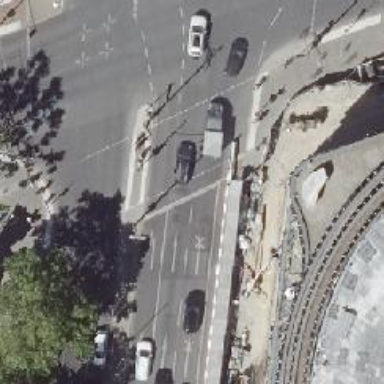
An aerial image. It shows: Road crossing with traffic signals.